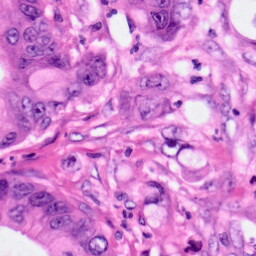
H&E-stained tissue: Pancreatic